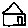
Label: house